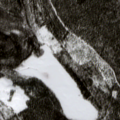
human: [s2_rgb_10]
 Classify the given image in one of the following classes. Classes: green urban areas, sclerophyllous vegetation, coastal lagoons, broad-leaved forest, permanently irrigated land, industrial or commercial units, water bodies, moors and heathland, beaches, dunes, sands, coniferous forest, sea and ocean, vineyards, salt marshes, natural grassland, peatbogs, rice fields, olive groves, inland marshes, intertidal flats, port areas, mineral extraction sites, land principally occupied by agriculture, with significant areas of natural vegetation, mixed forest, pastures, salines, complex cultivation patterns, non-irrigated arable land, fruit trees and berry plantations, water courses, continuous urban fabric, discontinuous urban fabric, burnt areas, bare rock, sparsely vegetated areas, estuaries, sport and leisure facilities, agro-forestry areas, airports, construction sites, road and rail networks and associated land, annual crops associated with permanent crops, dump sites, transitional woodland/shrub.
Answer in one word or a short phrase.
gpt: coniferous forest, mixed forest, transitional woodland/shrub, water bodies